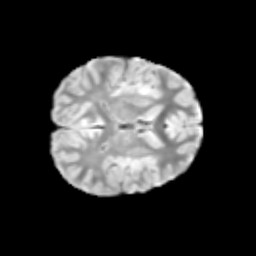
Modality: T2w
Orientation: axial
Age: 9
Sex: male
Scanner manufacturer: siemens
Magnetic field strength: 3 T
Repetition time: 3.8 s
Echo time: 0.07 s